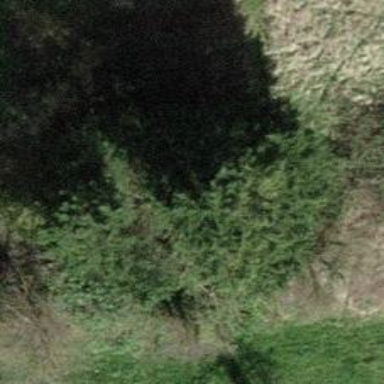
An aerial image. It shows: Evergreen tree with needle-leaved leaves.